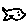
Label: fish